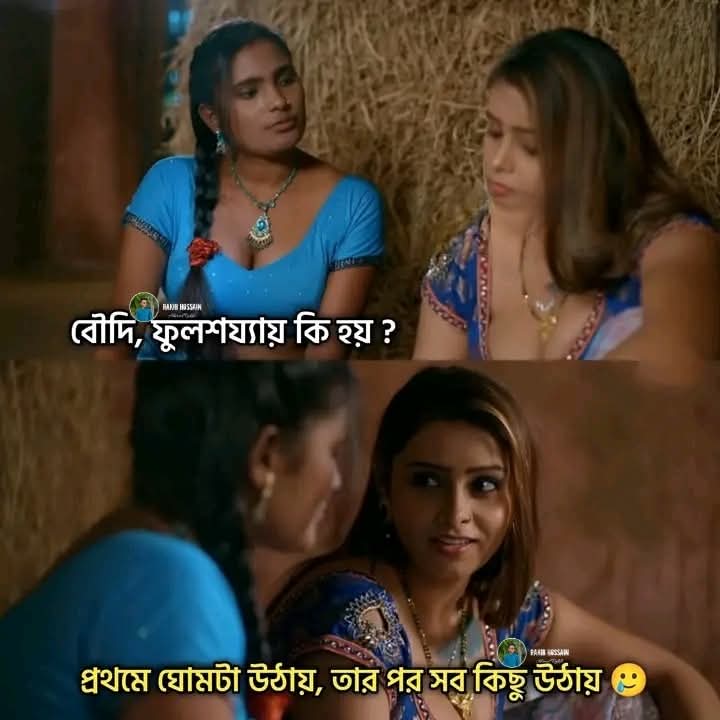
Text: বৌদি, ফুলশয্যায় কি হয়?
প্রথমে ঘোমটা উঠায়, তার পর সব কিছু উঠায়
Label: Hate
Hate category: Personal Offence
Targeted group: Society